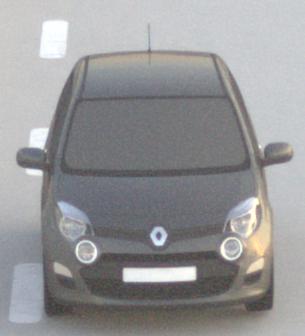
Make: Renault
Model: Twingo 1.2 LEV 16V 75
Detailed model: Twingo (II)
Model produced from: 2012/01
Model produced until: 2014/07
Doors: 3
Color: gray
Road condition: dry road
Daytime: sunrise or sunset
Contrast: low contrast